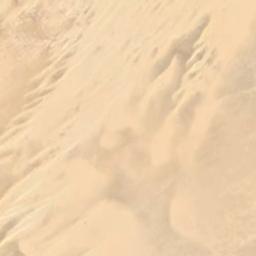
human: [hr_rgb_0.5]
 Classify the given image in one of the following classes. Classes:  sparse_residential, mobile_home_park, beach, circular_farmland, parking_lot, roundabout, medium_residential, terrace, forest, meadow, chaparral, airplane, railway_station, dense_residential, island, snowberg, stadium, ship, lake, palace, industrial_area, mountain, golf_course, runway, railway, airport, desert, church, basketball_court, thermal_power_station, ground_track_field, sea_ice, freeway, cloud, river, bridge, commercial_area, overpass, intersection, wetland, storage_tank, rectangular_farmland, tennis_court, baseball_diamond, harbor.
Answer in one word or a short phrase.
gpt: desert